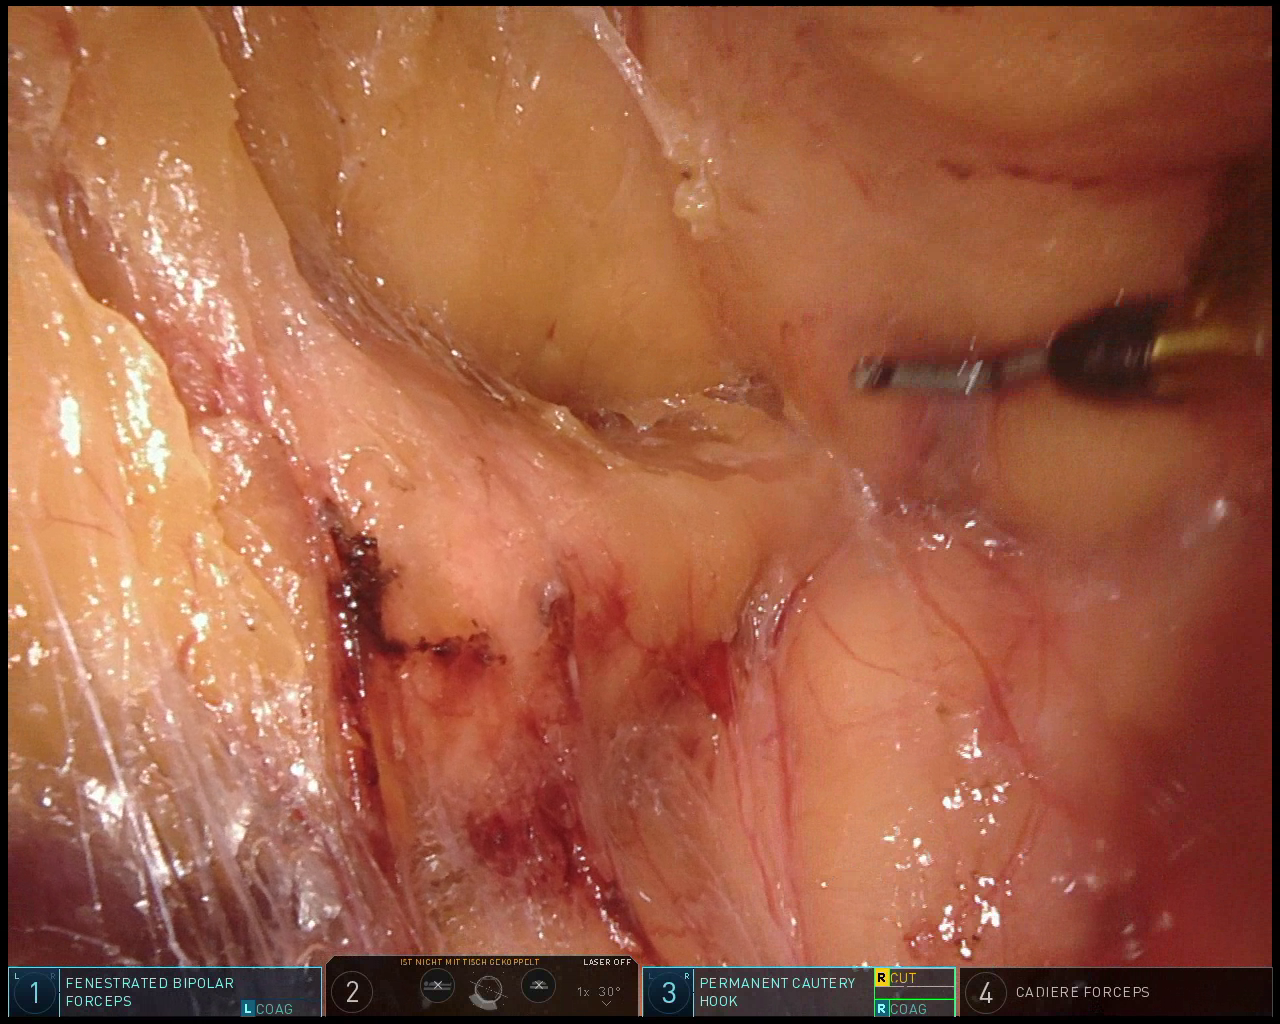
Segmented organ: pancreas
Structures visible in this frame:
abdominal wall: no
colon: no
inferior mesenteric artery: no
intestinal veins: no
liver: no
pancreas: yes
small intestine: no
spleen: no
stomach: no
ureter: no
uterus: no
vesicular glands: no